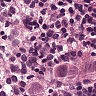
Metastatic tissue present: no